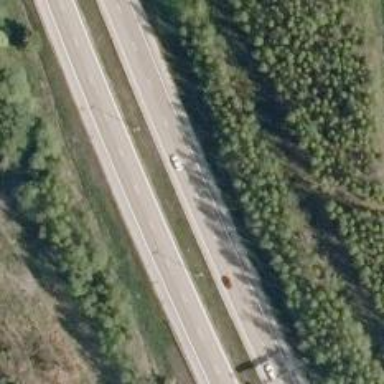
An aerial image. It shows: Asphalt motorway.